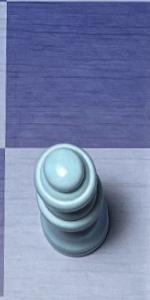
Label: Queen_White